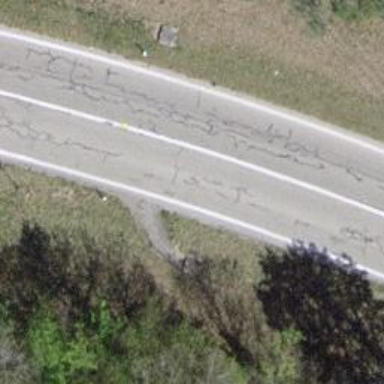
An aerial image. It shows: Secondary road with asphalt surface.